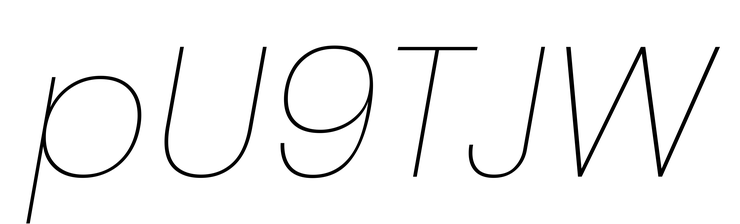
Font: Poppins-ThinItalic